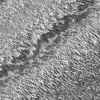
Atmospheric dust classification: not_dusty